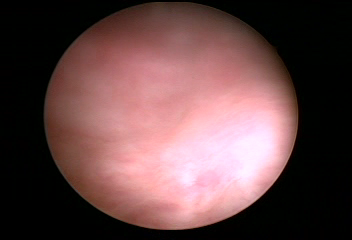
Modality: WLC
Class: Normal mucosa
Bladder cancer association: No